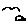
Label: bird